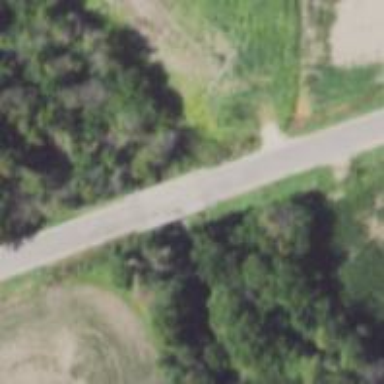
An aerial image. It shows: Tertiary road passing over bridge.